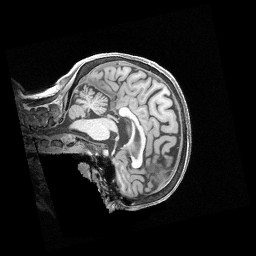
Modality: T1w
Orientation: sagittal
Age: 74
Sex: female
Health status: healthy
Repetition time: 2.4 s
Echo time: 0.00222 s